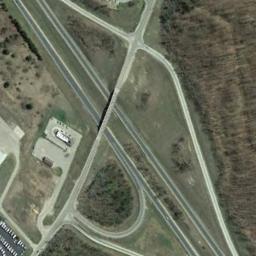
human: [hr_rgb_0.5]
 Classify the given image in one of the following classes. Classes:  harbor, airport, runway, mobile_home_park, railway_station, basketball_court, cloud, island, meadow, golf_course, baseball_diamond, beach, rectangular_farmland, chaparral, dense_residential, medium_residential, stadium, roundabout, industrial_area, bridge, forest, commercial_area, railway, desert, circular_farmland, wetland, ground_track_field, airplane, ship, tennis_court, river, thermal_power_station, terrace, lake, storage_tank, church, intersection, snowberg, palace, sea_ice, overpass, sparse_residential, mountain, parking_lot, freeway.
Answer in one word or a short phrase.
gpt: overpass